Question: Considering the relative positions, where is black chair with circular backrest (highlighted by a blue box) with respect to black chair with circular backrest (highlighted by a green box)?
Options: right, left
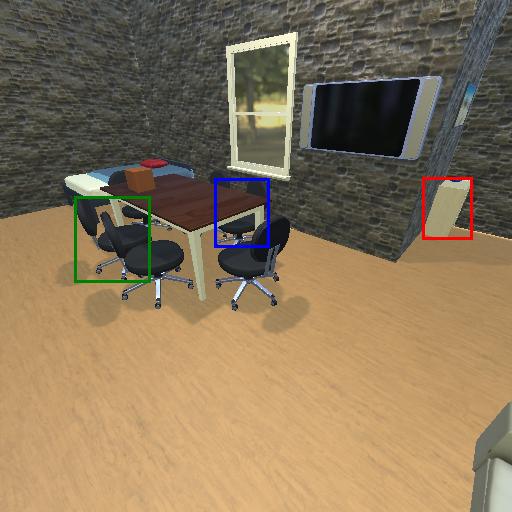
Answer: right